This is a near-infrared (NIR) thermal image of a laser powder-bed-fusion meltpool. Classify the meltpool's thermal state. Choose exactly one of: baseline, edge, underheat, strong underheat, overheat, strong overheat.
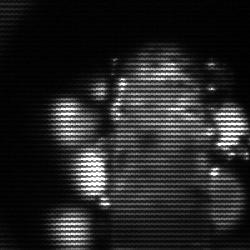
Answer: strong underheat